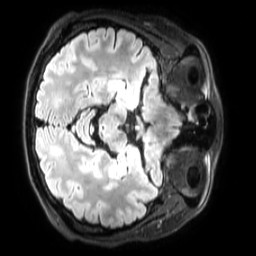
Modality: FLAIR
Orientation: axial
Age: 32
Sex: male
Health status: healthy
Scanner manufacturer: philips
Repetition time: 4.8 s
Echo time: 0.2809 s